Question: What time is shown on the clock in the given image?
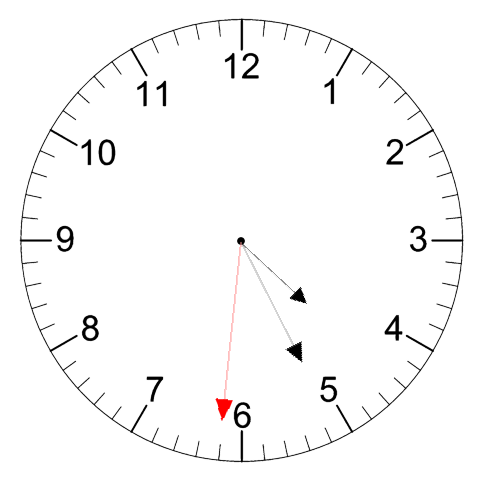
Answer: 04:25:31